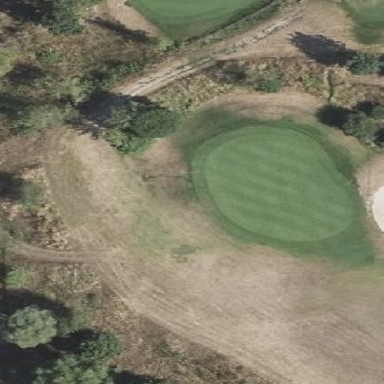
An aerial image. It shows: Golf green.